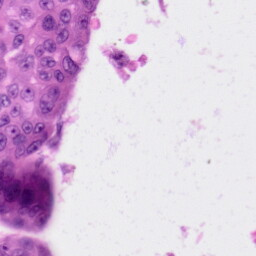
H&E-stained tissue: Skin